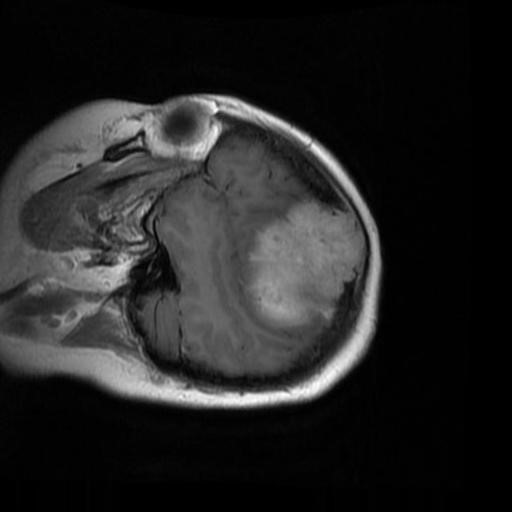
Label: brain_menin